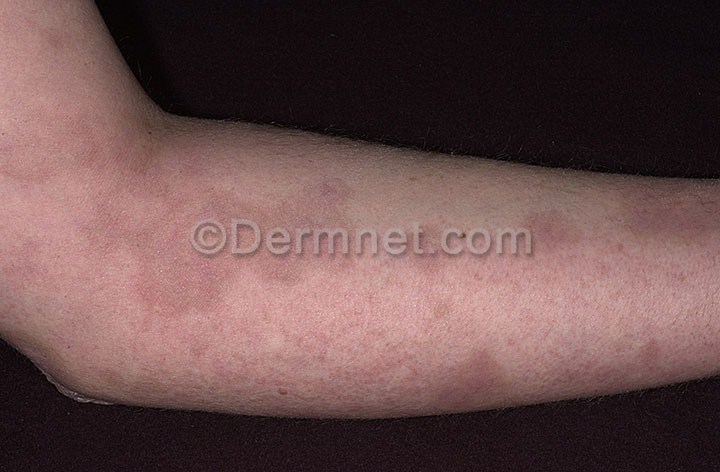
Disease: Light Diseases and Disorders of Pigmentation